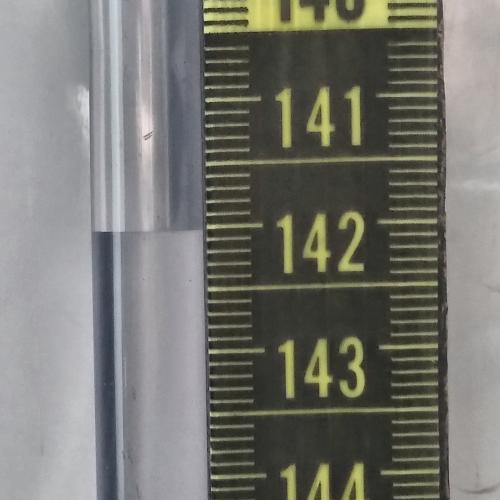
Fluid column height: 142.0 cm